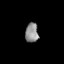
Tissue: lung
Cell type: Epithelial cells
Senescence score: 0.2346
Nuclear area (px): 251
Mean DAPI intensity: 141.092